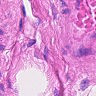
Metastatic tissue present: no